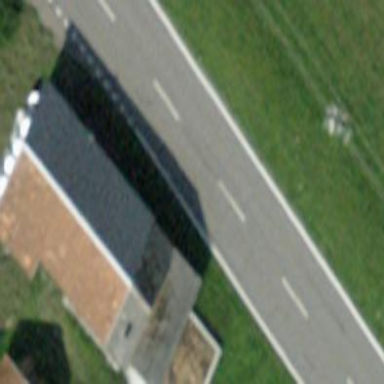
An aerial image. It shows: Rural barn.